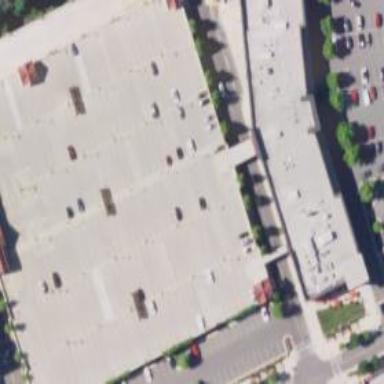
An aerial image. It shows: Multi-storey parking building.